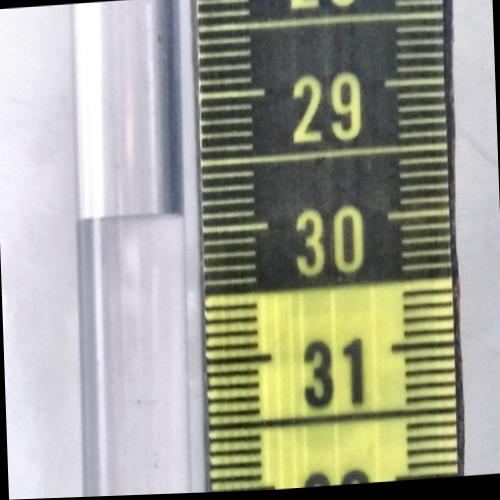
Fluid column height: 29.9 cm